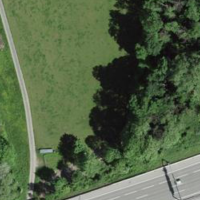
EUNIS habitat code: 57
Species observed at this site:
Trifolium repens